高三 · 解析几何
24. 如图, 分别在正方形 $\mathrm{ABCD}$ 的边 $\mathrm{BC}$ 和 $\mathrm{CD}$ 上取点 $\mathrm{H}$ 和 $\mathrm{M}$, 且 $\frac{\mathrm{BH}}{\mathrm{HC}}=\frac{\mathrm{CM}}{\mathrm{MD}}=\frac{1}{2}$, $\mathrm{AH}$ 和 $\mathrm{BM}$相交于点 $\mathrm{P}$, 求证: $\mathrm{AP}=9 \mathrm{PH}$.

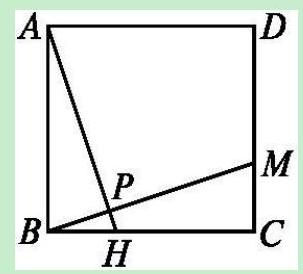
答案: 证明: 在正方形 $\mathrm{ABCD}$ 中, $\because \frac{\mathrm{BH}}{\mathrm{HC}}=\frac{\mathrm{CM}}{\mathrm{MD}}=\frac{1}{2}, \therefore \frac{\mathrm{BH}}{\mathrm{BC}}=\frac{\mathrm{CM}}{\mathrm{CD}}=\frac{1}{3}$

$$
\therefore \frac{\mathrm{BH}}{\mathrm{AB}}=\frac{\mathrm{CM}}{\mathrm{BC}}=\frac{1}{3}
$$

又 $\because \angle \mathrm{ABH}=\angle \mathrm{C}=90^{\circ}$,

$\therefore \triangle \mathrm{ABH} \sim \triangle \mathrm{BCM}, \angle \mathrm{PBH}=\angle \mathrm{BAH}$.

又 $\because \angle \mathrm{BAH}+\angle \mathrm{BHA}=90^{\circ}$,
$\therefore \angle \mathrm{PBH}+\angle \mathrm{BHP}=90^{\circ}$, 即 $\mathrm{BP} \perp \mathrm{AH}$.

在 Rt $\triangle \mathrm{ABH}$ 中, 设 $B H=k$, 则 $A B=3 k, A H=\sqrt{10} k$.

$\therefore \mathrm{AB}^{2}=\mathrm{AP} \cdot \mathrm{AH}, \mathrm{BH}^{2}=\mathrm{PH} \cdot \mathrm{AH}$.

$\therefore \frac{\mathrm{AB}^{2}}{\mathrm{BH}^{2}}=\frac{\mathrm{AP} ? \mathrm{AH}}{\mathrm{PH} ? \mathrm{AH}}=\frac{\mathrm{AP}}{\mathrm{PH}}=\frac{(3 \mathrm{k})^{2}}{\mathrm{k}^{2}}$

$\therefore \mathrm{AP}=9 \mathrm{PH}$.
解析: : 分析: 本题主要考查了直角三角形的射影定理, 解决问题的关键是根据直角三角形的射影定理结合所给矩形满足的条件分析计算即可证明问题, 有一定难度.